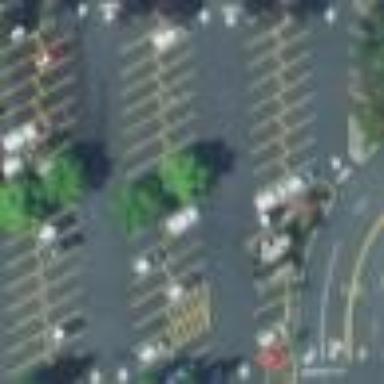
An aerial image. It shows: Parking area with surface.